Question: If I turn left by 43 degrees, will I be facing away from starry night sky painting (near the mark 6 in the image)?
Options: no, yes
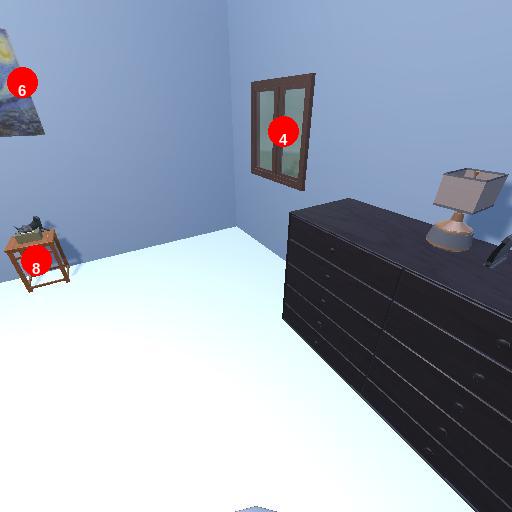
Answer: no